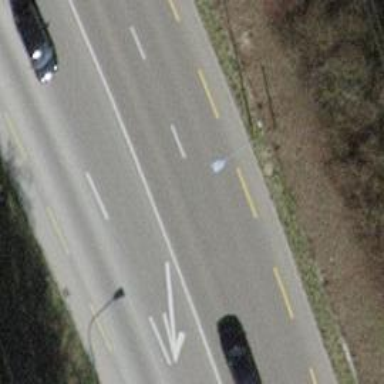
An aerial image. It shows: Tertiary road with asphalt surface and cycle lane.